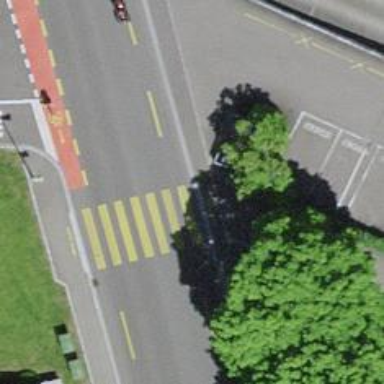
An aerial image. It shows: Uncontrolled zebra crossing with zebra markings.